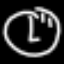
Label: clock